Question: I wonder if anyone can tell me if the curving effect shown in the image below is possible with css3.

If it is, can I have some advice on how to achieve it, please?
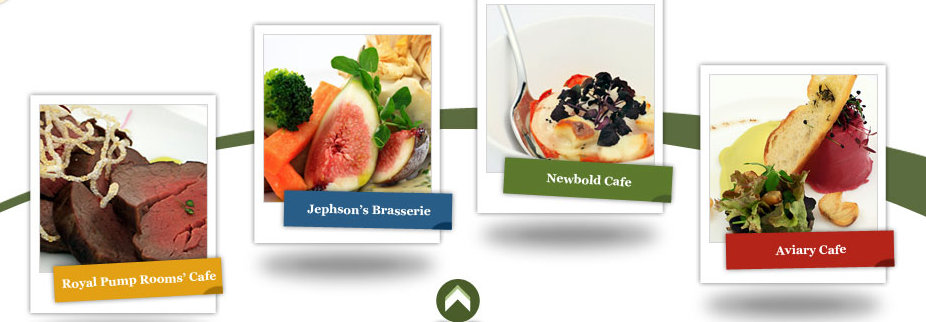
Answer: Something like this could be done:
<URL>
HTML:
'''
<div id="boxWrap">
<div class="box1"></div>
<div class="box2"></div>
<div class="box3"></div>
<div class="box4"></div>
<div class="box5"></div>
</div>
'''
CSS:
'''
#boxWrap { float: left;}
#boxWrap div {
background: #e1e1e1;
border: 1px solid #999999;
width: 40px;
height: 50px;
float: left;
margin: 10px;
position: relative;
}
.box1 { top: 20px; }
.box2 { top: -20px; }
.box3 { top: -50px; }
.box4 { top: -20px; }
.box5 { top: 20px; }
'''